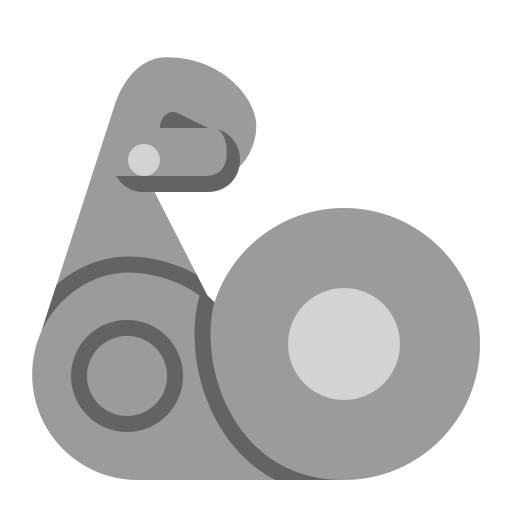
mechanical arm flat